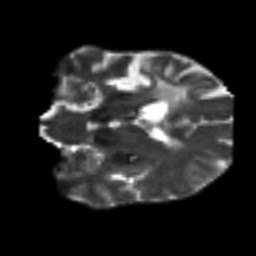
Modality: T2w
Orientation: coronal
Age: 46
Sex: male
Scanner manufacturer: siemens
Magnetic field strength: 3 T
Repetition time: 7.3 s
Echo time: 0.087 s